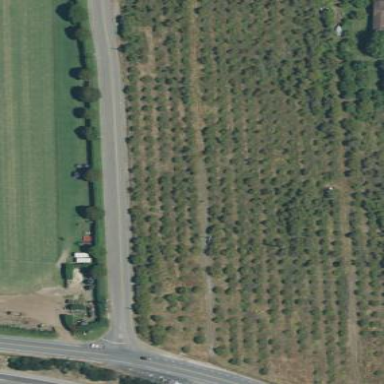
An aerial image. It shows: Orchard filled with beautiful avocado trees.